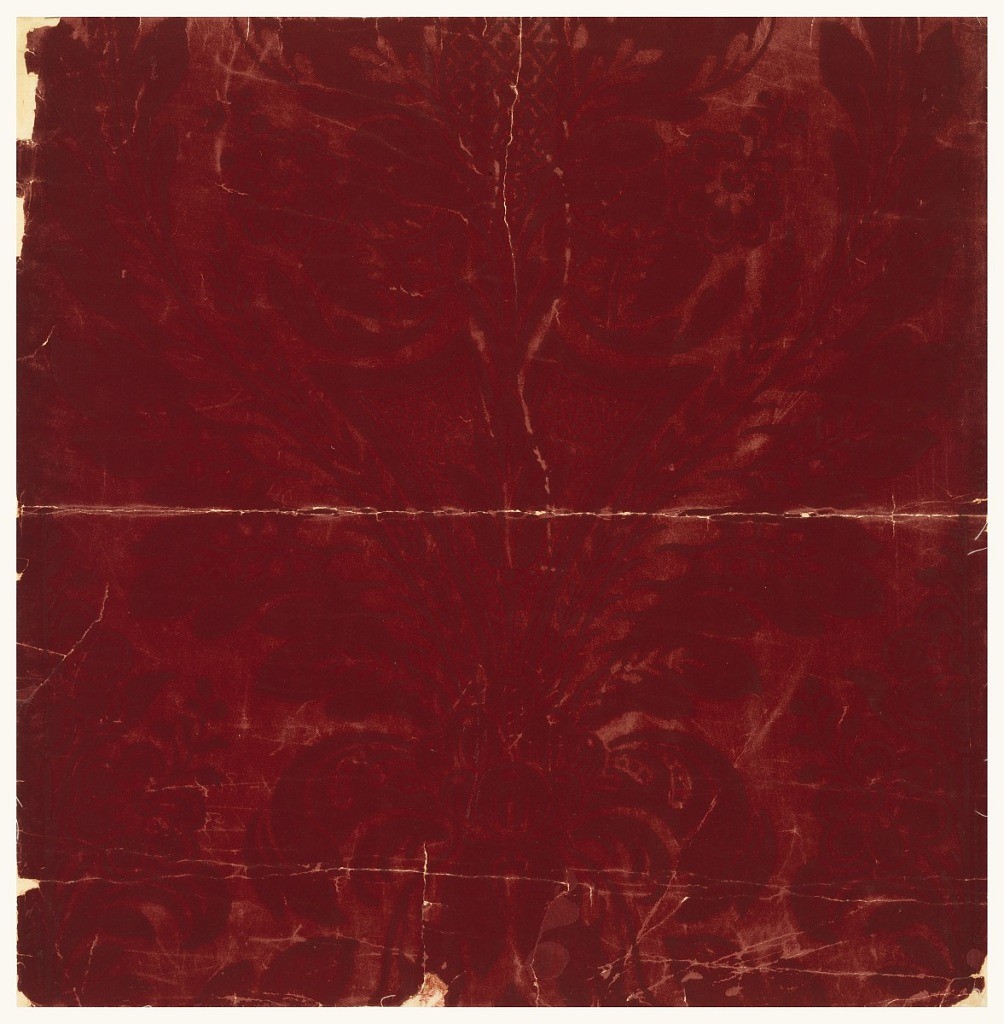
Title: Sidewall
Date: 1885–95
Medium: Machine-printed paper, flocked
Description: Portion of paper, a complete width giving less than one repeat of an axial design of large-scale foliage with fruit, in the style of Louis XIV. Printed in flock in two tones of dark red.